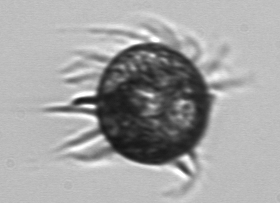
Label: Pelagostrobilidium